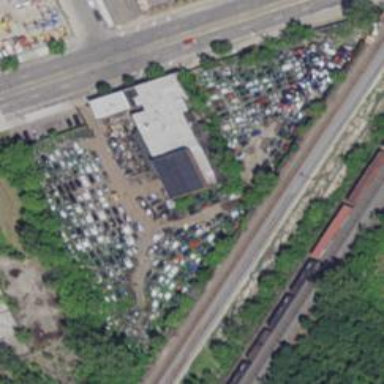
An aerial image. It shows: Scrap yard located in industrial area.